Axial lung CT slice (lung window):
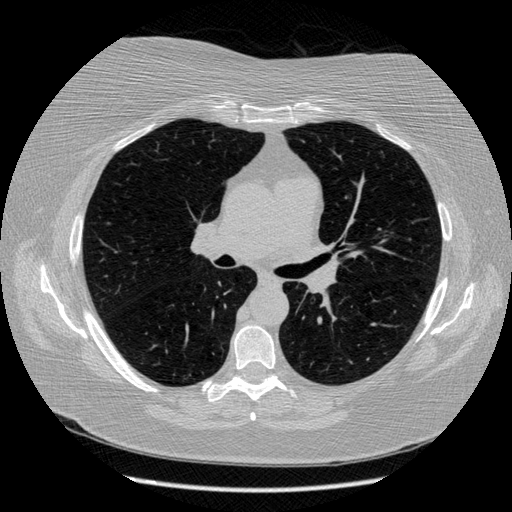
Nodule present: no